Aerial crown-view tile of a tropical tree (Barro Colorado Island, Panama), acquired 20250124:
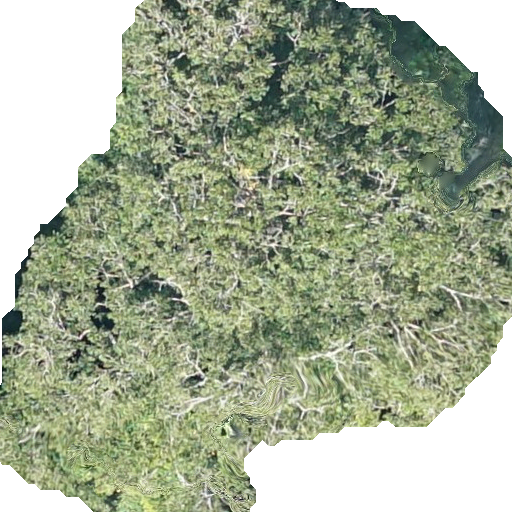
Species: Dipteryx oleifera
GBIF accepted scientific name: Dipteryx oleifera
Crown area: 314.865 m²